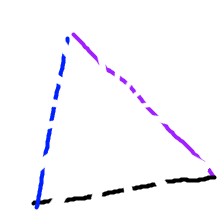
Shape: triangle